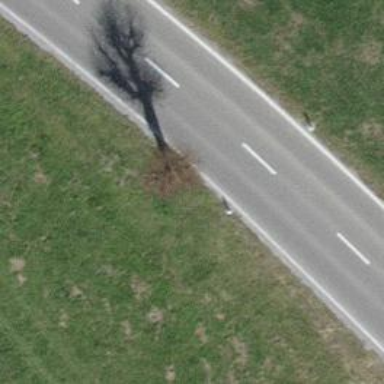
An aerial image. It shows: Avenue of broadleaved trees.